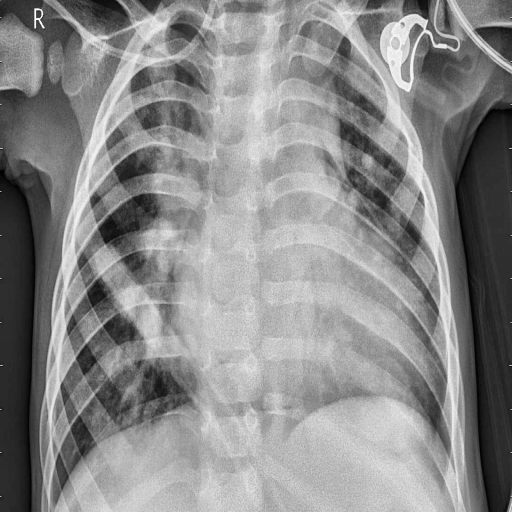
Finding: PNEUMONIA